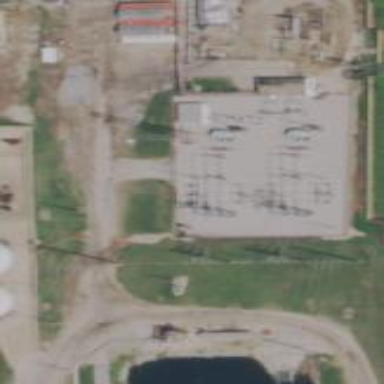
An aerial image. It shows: Outdoor industrial substation.